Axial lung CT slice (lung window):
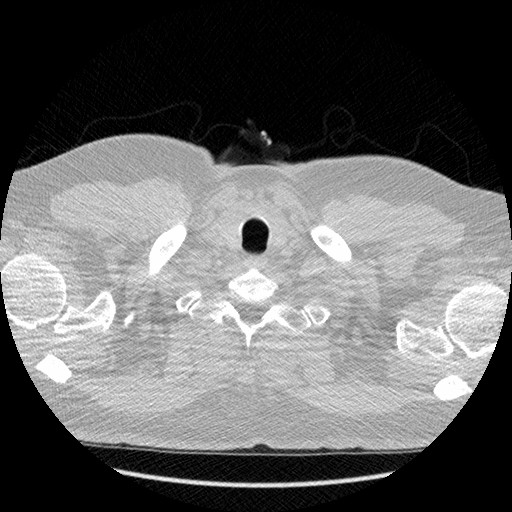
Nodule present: no